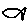
Label: fish